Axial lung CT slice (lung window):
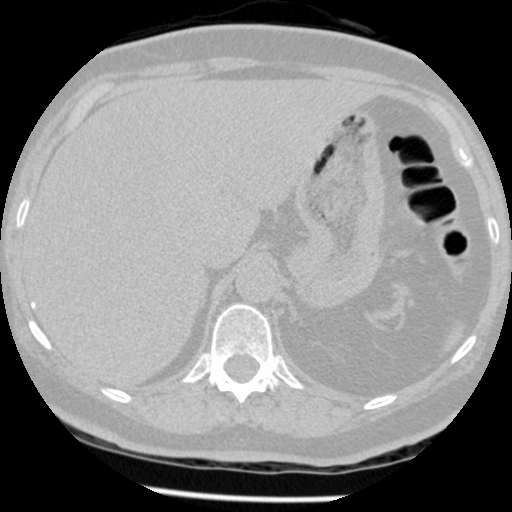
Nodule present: no